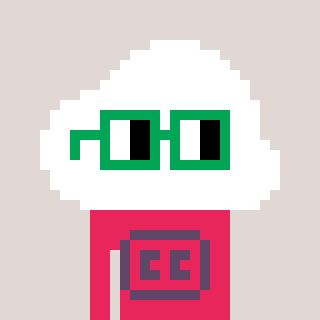
a pixel art character with square green glasses, a cloud-shaped head and a redpinkish-colored body on a warm background